Current action and preconditions to check: trajectory_clear

Your task: For each precondition in the list above, predict whether it will hold at this action.

Consider the current scene as observed from the mobile robot's camera, and analyze the predicted future states of all dynamic agents (e.g., people, animals, vehicles, or any moving entities) within the NEXT SECOND.

IMPORTANT: Only answer "very likely" if you are absolutely certain—based on strong, clear evidence—that a dynamic agent will violate the precondition in the predicted future state. Do NOT answer "very likely" for unlikely, ambiguous, or low-probability risks.

Ask yourself for each precondition: Is there a high probability, with clear and convincing evidence, that the predicted future states of any dynamic agent will interfere with the predicted future state of the currently executing action within the NEXT SECOND, causing that precondition to fail?

Assess the risk level based on these predictions. Use "likely" or "very likely" if motions create a clear risk of interference.

Use "neutral" or "improbable" if agents are nearby but their predicted paths are clearly diverging or non-conflicting.

Failure Risk Categories: "very improbable", "improbable", "neutral", "likely", "very likely"

Answer Format: Output ONLY the probability_of_failure value from these categories: "very improbable", "improbable", "neutral", "likely", "very likely"

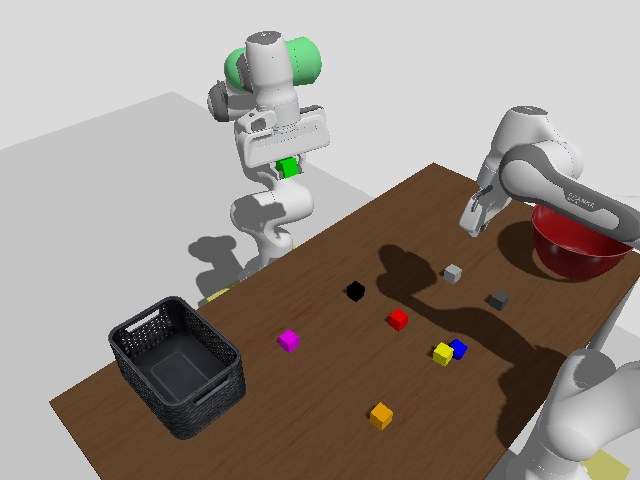

Answer: very improbable